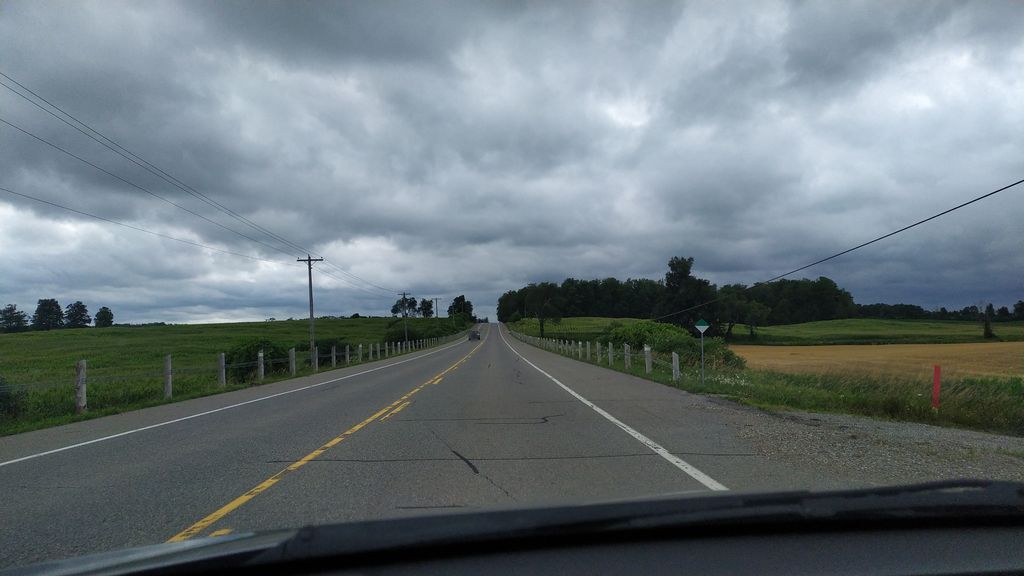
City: kitchener-waterloo